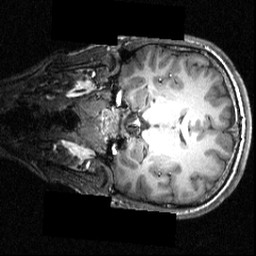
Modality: T1w
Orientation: coronal
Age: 19
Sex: male
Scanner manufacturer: siemens
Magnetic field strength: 3.951 T
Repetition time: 1.5 s
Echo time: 0.00335 s